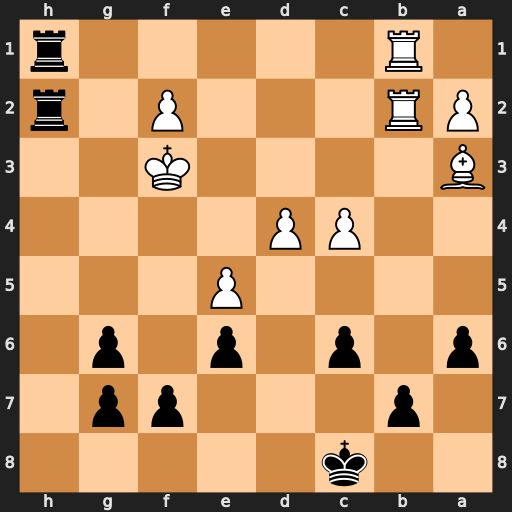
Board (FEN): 2k5/1p3pp1/p1p1p1p1/4P3/2PP4/B4K2/PR3P1r/1R5r
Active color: b
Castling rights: -
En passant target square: -
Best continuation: Rxb1 Rxb1 Rh3+ Ke4 Rxa3